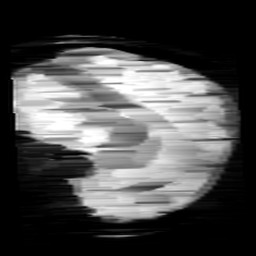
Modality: minIP
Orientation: sagittal
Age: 10
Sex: female
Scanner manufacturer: siemens
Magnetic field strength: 3 T
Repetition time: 0.027 s
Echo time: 0.02 s